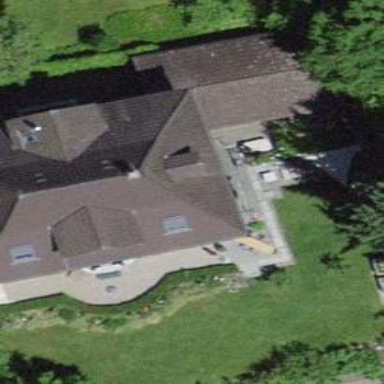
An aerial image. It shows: Residential building with hipped roof.